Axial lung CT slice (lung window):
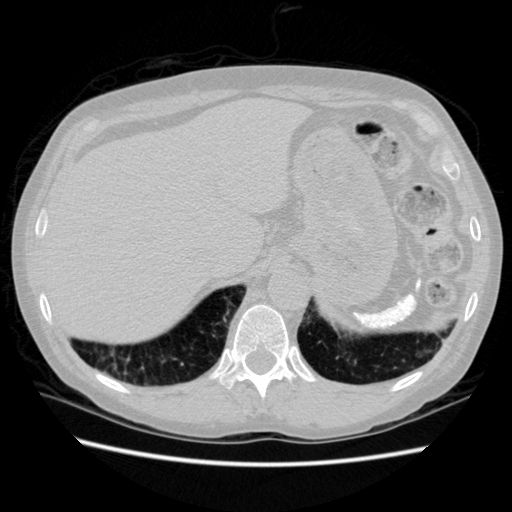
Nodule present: no